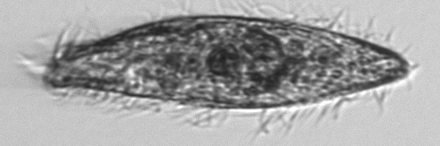
Label: Euplotes_morphotype1